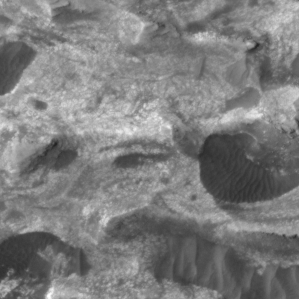
Label: non_frost